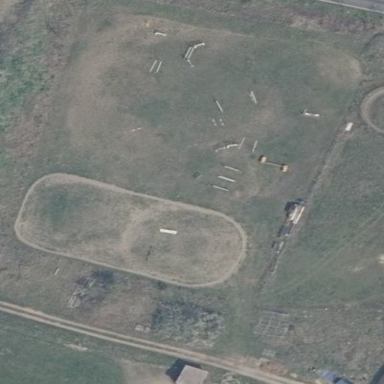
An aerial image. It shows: Equestrian pitch for leisure land sports.